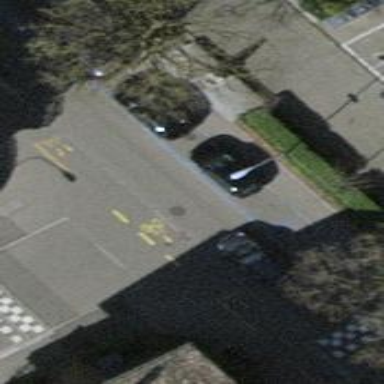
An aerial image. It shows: Unmarked crossing with traffic calming table on the road.